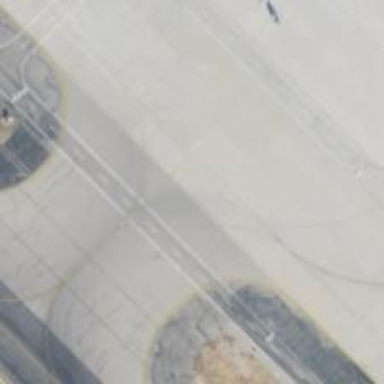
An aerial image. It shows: Image of taxiway at airport.